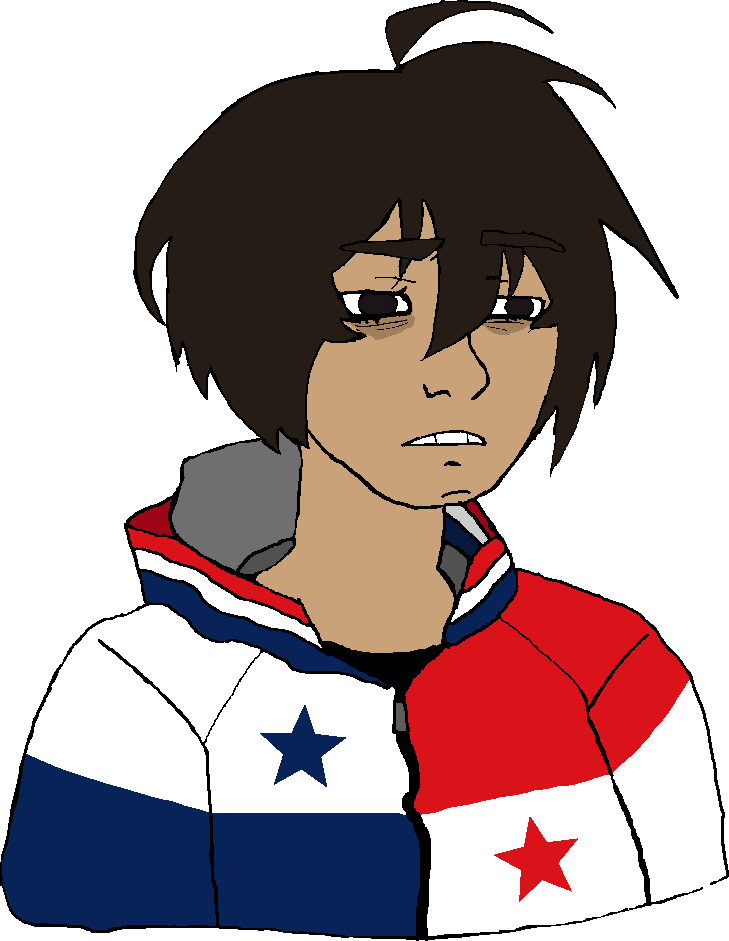
Label: 5_Twinkjak